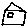
Label: house